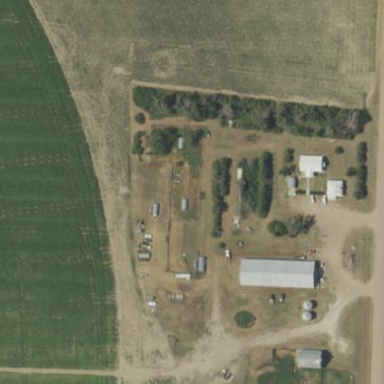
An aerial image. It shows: Farmyard area.